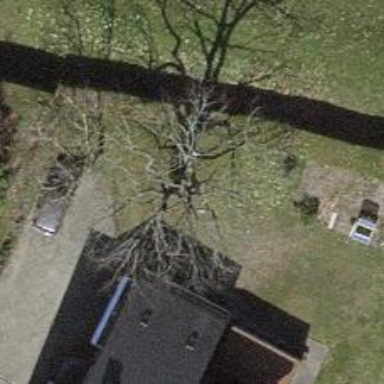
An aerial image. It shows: Garden with deciduous broadleaved trees.